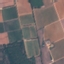
Label: PermanentCrop